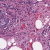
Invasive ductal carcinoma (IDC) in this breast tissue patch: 1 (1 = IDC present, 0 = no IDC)